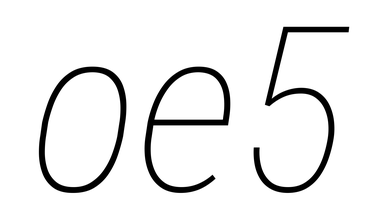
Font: Roboto-Italic_Condensed_Thin_Italic